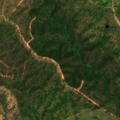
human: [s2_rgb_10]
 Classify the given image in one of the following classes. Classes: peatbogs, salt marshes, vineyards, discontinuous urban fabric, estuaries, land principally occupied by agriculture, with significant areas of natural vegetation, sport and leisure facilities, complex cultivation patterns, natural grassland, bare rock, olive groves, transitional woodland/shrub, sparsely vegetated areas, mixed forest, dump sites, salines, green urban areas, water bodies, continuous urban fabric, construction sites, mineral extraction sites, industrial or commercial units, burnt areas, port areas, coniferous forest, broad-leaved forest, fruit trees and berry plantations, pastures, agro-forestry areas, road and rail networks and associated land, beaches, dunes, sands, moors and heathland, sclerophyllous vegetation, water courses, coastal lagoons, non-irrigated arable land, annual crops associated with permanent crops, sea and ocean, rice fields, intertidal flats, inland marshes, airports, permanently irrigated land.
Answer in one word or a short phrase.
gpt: continuous urban fabric